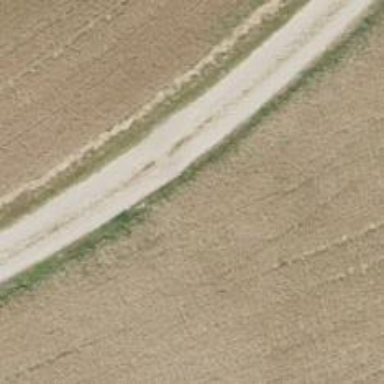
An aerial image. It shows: Gravel track with grade 3 tracktype.